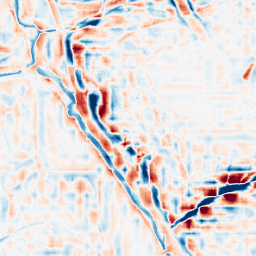
Category: wavelet
Decomposition family: wavelet_reverse_biorthogonal
Decomposition parameters: wavelet: rbio2.4
level: 4
Upsampling method: sinc_blackman
Upsampling parameters: scale: 2
kernel_size: 16
Upsampling scale: 2